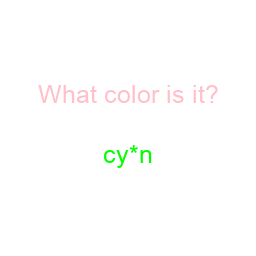
Color: lime
Color name shown: cyan
Background color: white
Question text color: pink